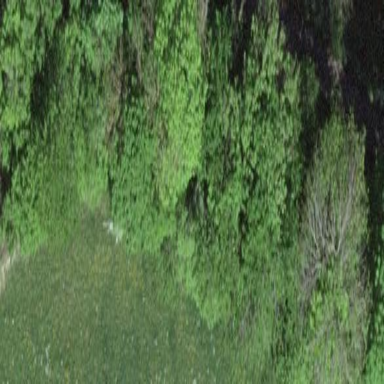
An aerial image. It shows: Forest area.